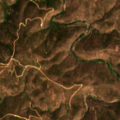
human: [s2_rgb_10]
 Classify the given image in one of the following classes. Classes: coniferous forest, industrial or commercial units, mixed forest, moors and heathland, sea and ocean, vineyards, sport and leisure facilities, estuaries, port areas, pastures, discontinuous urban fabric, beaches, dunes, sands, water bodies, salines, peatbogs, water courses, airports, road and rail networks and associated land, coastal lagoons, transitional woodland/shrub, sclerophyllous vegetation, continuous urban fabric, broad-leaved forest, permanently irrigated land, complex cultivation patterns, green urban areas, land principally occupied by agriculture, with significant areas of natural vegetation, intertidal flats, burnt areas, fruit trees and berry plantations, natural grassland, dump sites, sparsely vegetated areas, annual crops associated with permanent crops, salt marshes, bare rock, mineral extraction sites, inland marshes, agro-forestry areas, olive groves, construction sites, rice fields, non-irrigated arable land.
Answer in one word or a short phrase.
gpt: sclerophyllous vegetation